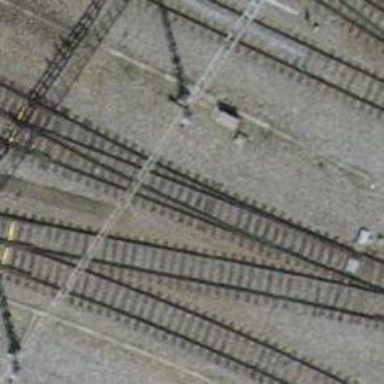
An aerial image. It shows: Railway switch.